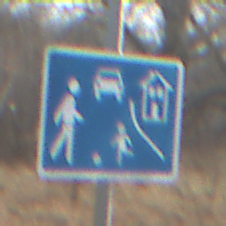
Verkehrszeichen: BeginnVerkehrsberuhigterBereich
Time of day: MorningAfternoon
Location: Outdoor (Nature)
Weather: PartlyCloudy
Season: NotSpecified
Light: Natural